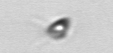
Label: Pyramimonas